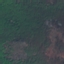
Label: Forest